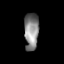
Tissue: lung
Cell type: T cells
Senescence score: 0.205
Nuclear area (px): 524
Mean DAPI intensity: 133.922